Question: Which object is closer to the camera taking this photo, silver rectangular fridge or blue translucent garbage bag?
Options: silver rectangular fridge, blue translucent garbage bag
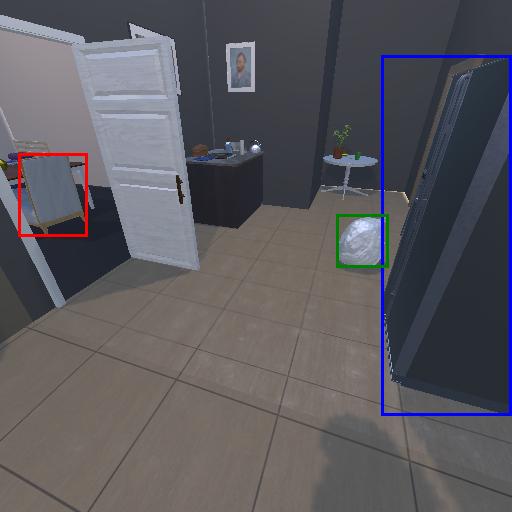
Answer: silver rectangular fridge